Question: How to set the cursor to the right with right align and hint text?
Is it possible?
I have a AutoCompleteTextView and a EditText with Text right align and an hint text.
Now if one of them is focused the curser is before the hint and not at the end of the line.
So it looks like now it's bad...
I've also tried to set the cursor position, but it didn't help of course.
'''
<AutoCompleteTextView
android:id="@+id/input_snm"
android:layout_width="wrap_content"
android:layout_height="wrap_content"
android:layout_alignParentLeft="true"
android:layout_alignParentRight="true"
android:layout_below="@+id/input_ipAdresse"
android:ems="10"
android:gravity="right"
android:hint="@string/input_snm"
android:imeActionLabel="@string/Button_berechnen"
android:imeOptions="actionDone|flagNoExtractUi"
android:inputType="phone"
android:paddingRight="@dimen/padding_small"
android:textSize="@dimen/fontsize_medium" />
'''

Ok, I think it's an System error, isn't it?
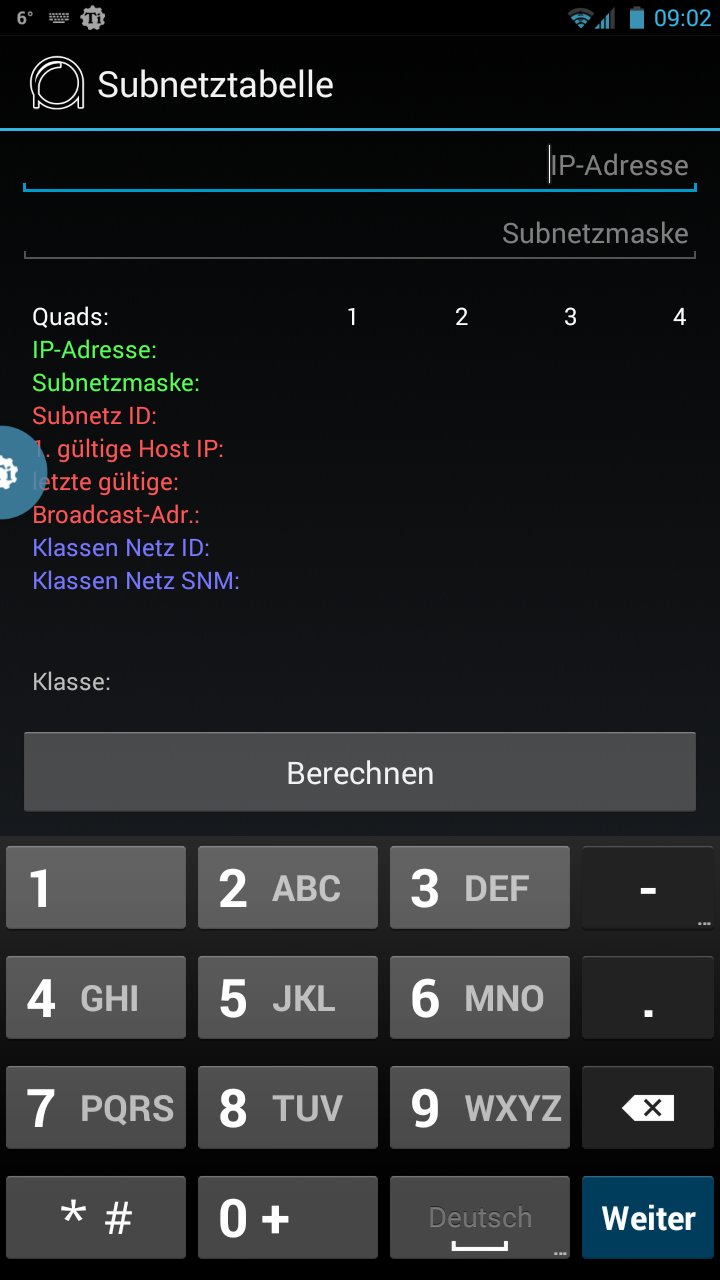
Answer: You can use like this:
'''
if (your_edittext.getText().length() > 0 ) {
your_edittext.setSelection(your_edittext.getText().length());
}
'''
Can you add this line to your 'EditText' xml
'''
android:gravity="right"
android:ellipsize="end"
android:paddingLeft="10dp"//you set this as you need
'''
But when any Text writing you should set the paddingleft to zero
you should use this on 'addTextChangedListener'